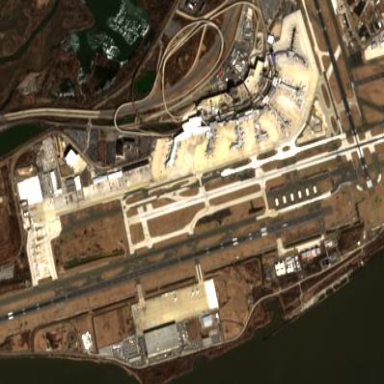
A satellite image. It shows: International airport.